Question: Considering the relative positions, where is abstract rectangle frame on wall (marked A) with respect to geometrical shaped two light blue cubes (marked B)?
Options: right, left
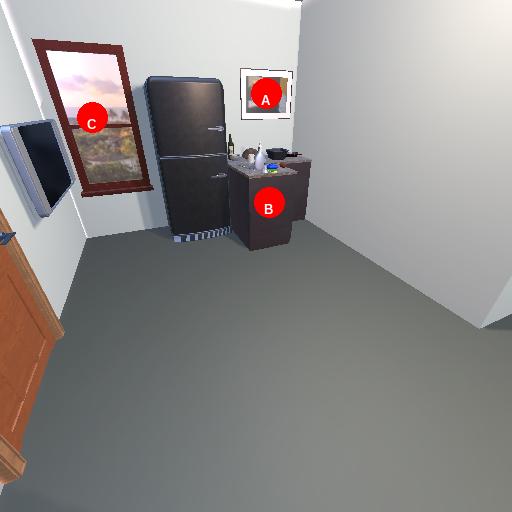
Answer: right